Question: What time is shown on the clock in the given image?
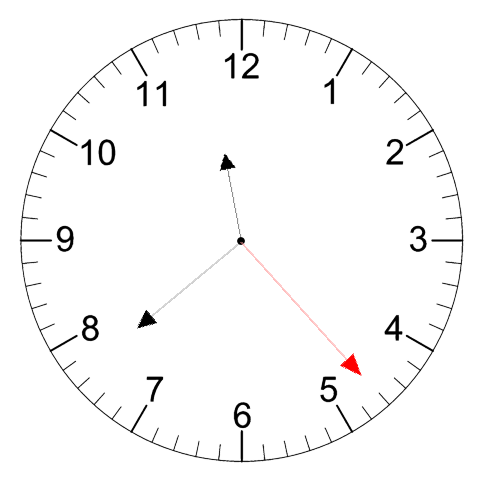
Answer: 11:38:23